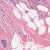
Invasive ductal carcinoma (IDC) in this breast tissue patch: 1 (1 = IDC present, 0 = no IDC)